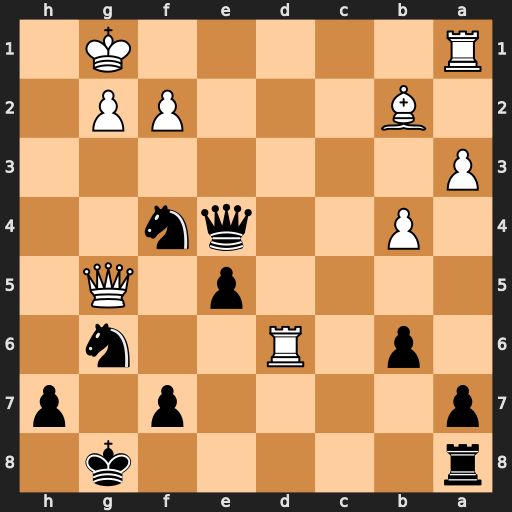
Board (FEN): r5k1/p4p1p/1p1R2n1/4p1Q1/1P2qn2/P7/1B3PP1/R5K1
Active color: b
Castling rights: -
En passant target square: -
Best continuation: h6 Qg4 Ne2+ Qxe2 Qxe2